Question: I need to replicate some of the functionality of google analytics in my web application via Reporting API. I know how to use it. The one I can figure out how to implement "Hourly, Day, Week, Month" functionality.

When I click any of those buttons, the selected date-frame remains the same, only the chart changes but how exactly it changes I can't understand because, again, selected date-frame remains the same. I want to get the explanation of how it works and how to implement it. I don't need the exact code, pseudo code is ok.
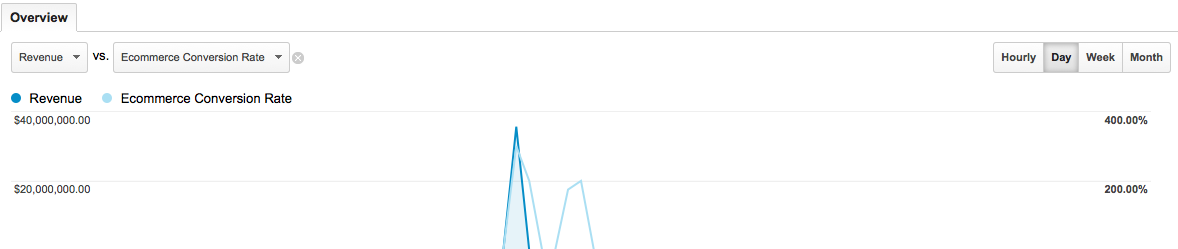
Answer: Clicking the buttons changes the period which each data point on the graph represents.
So for the graph in your example, when daily is selected each data point represents a different date, while for month each point represents a different month.
e.g. In GA if time period is 19th-25th April then selecting day will show 7 data points, 1 for each day, while selecting month will show 1 data point representing the whole week.
However if month button pressed and the period is 16th March to 15th April, then there will be two data points, one representing 16th-31st March and the other representing 1st-15th April.